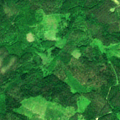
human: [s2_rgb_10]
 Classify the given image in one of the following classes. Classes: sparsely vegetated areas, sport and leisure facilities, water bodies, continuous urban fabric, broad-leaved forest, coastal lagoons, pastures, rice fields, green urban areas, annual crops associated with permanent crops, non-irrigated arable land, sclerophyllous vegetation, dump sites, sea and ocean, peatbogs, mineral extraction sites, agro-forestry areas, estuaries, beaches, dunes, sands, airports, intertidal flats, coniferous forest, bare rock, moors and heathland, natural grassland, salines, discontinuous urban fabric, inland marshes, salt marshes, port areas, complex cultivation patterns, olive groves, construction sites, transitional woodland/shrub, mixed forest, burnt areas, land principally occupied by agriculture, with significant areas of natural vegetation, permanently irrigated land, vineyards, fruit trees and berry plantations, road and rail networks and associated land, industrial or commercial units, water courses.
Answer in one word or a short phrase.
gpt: mixed forest